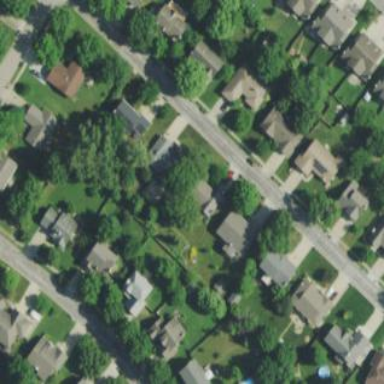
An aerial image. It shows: Residential area consisting of single-family homes.